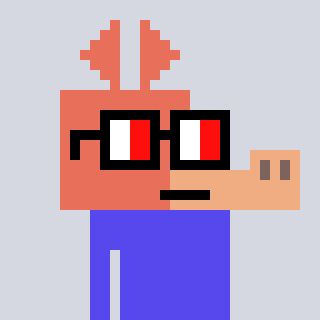
a pixel art character with square glasses with black frames and red eyes, a aardvark-shaped head and a computerblue-colored body on a cool background